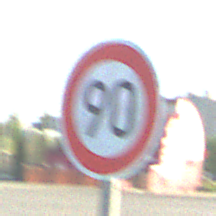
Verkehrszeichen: Geschwindigkeit90
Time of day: MorningAfternoon
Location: Outdoor (Suburban)
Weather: PartlyCloudy
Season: NotSpecified
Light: Natural